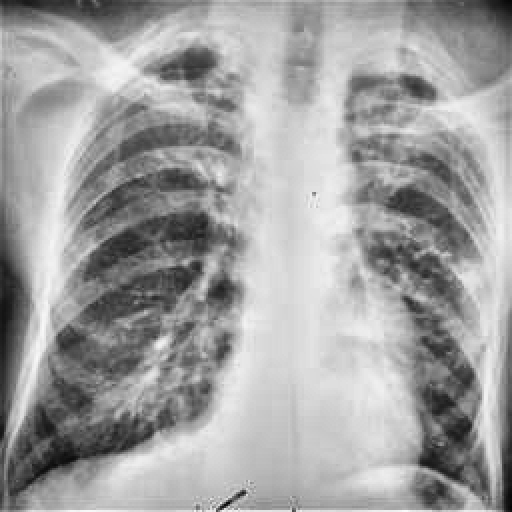
Finding: TUBERCULOSIS